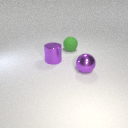
large green rubber sphere behind large purple metal sphere